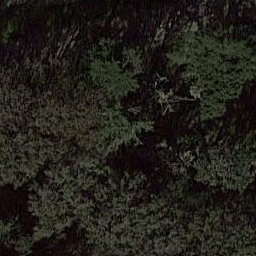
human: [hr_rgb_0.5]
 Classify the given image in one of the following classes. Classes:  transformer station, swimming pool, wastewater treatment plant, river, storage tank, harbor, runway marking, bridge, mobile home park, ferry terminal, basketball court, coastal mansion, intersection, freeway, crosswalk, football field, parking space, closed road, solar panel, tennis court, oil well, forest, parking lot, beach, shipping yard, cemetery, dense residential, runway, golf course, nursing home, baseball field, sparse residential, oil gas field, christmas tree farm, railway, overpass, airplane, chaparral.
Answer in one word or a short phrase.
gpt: forest